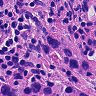
Metastatic tissue present: yes